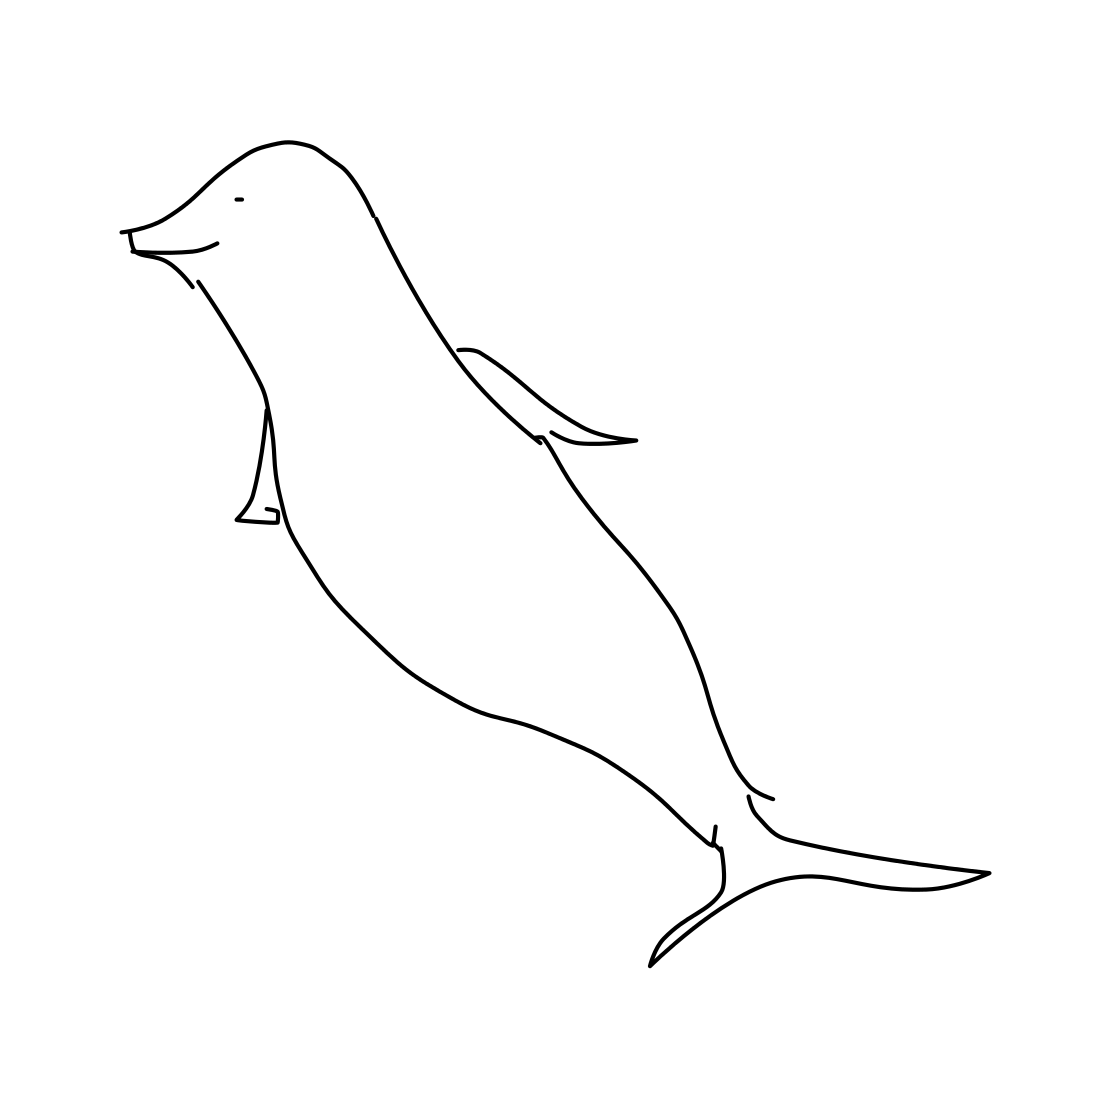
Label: dolphin